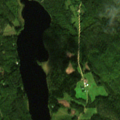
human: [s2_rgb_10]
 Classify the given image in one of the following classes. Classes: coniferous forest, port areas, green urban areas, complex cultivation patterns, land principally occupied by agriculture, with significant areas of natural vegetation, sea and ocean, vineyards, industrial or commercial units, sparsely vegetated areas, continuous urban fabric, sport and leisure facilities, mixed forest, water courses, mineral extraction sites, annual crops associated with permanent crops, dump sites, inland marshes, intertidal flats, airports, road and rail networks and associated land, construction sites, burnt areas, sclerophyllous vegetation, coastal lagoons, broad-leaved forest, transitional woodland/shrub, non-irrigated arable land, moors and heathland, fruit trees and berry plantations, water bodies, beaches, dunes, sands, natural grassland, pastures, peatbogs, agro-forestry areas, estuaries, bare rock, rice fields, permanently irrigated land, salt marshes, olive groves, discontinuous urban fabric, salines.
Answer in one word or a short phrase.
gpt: coniferous forest, mixed forest, water bodies